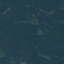
Land use / land cover class: Forest